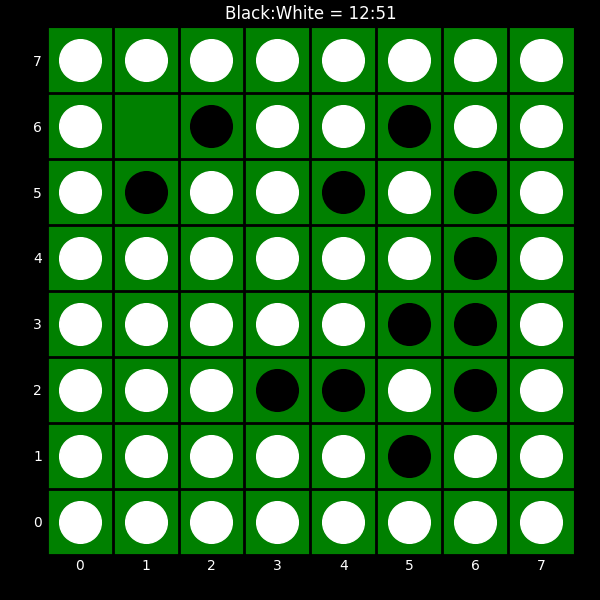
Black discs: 12
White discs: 51